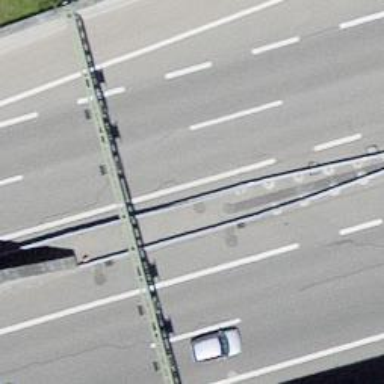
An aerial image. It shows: Guard rail.